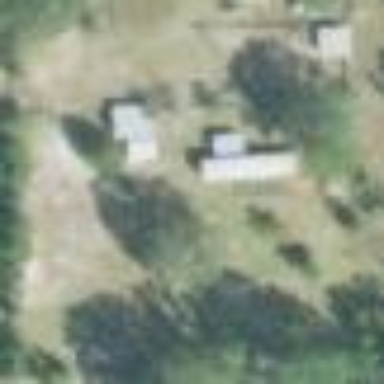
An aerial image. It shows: Rural residential area.